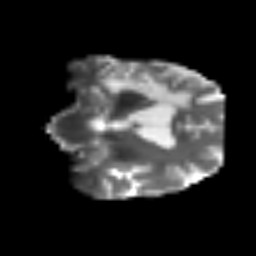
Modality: T2w
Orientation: coronal
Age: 56
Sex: male
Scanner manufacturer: siemens
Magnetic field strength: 3 T
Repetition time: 3.2 s
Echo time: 0.081 s